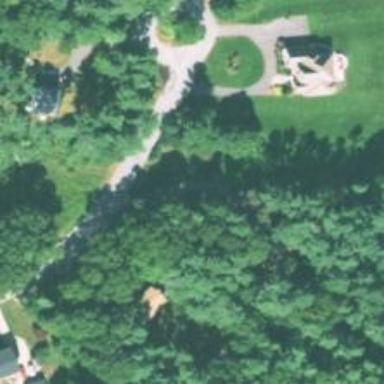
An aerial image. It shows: Driveway.